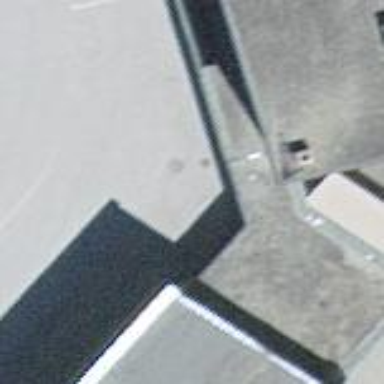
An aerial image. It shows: Industrial building.